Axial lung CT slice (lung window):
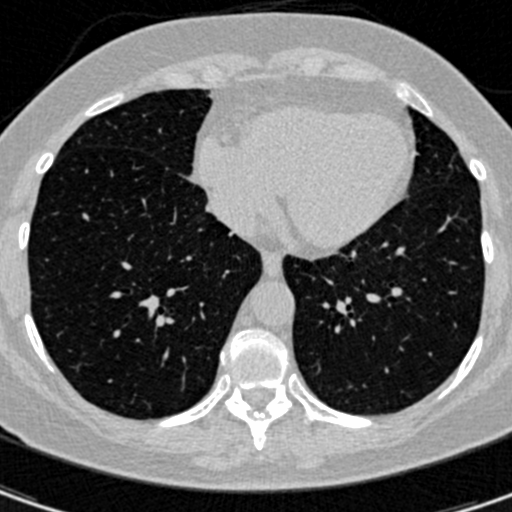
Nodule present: no